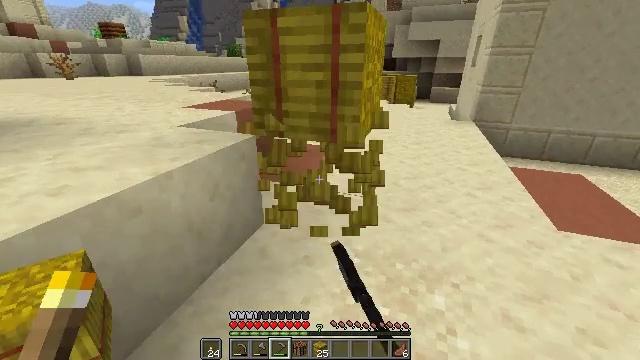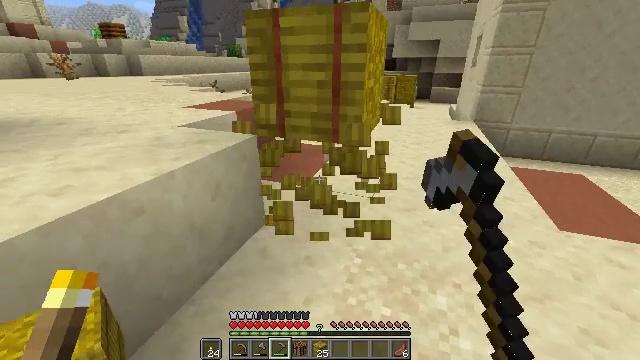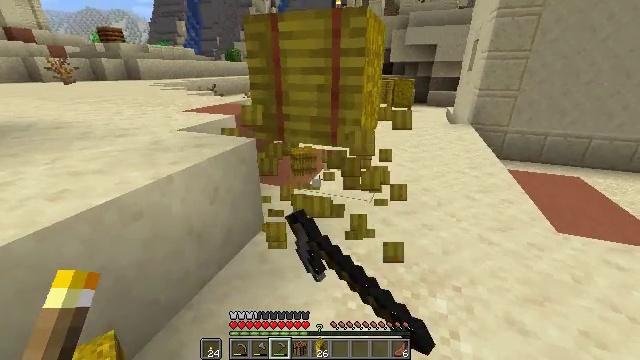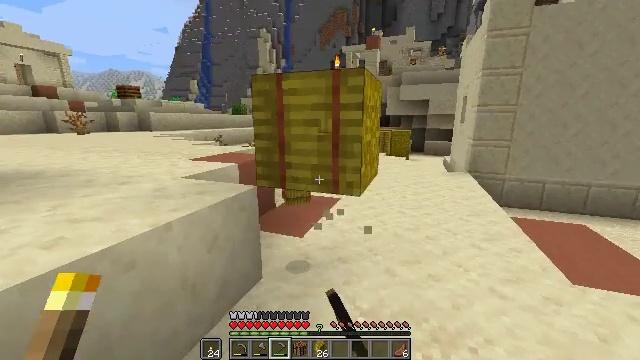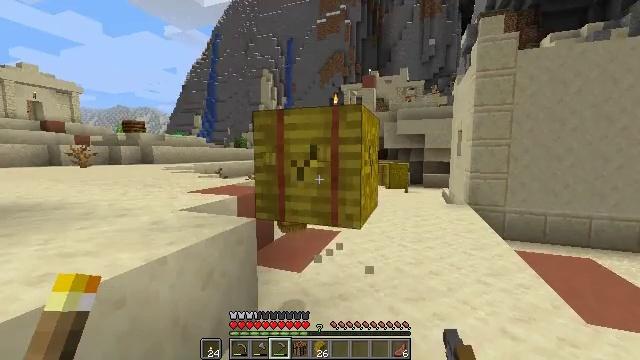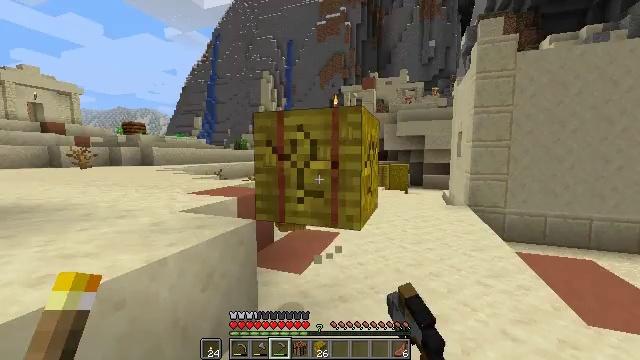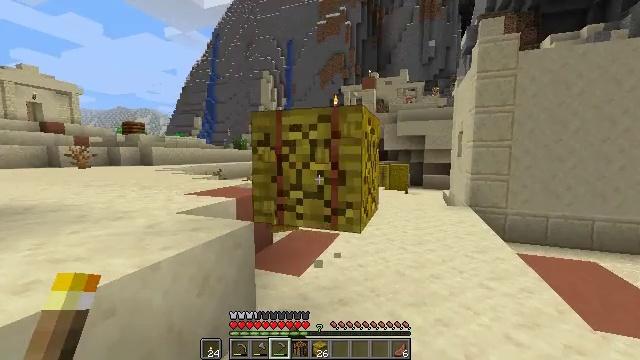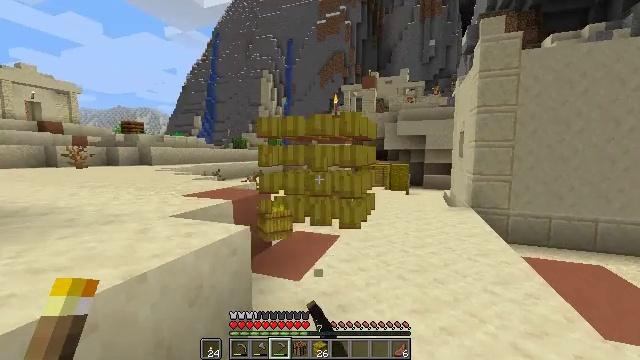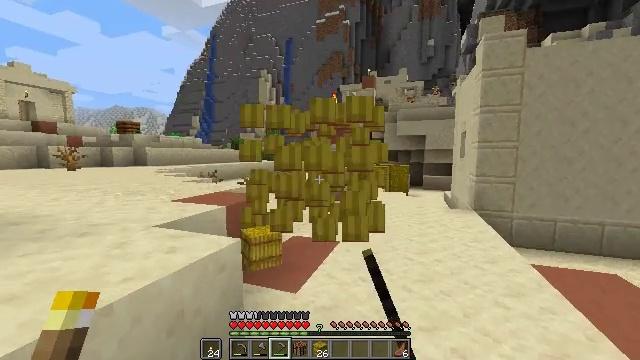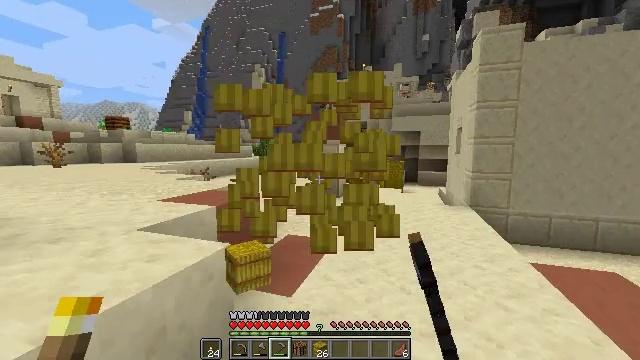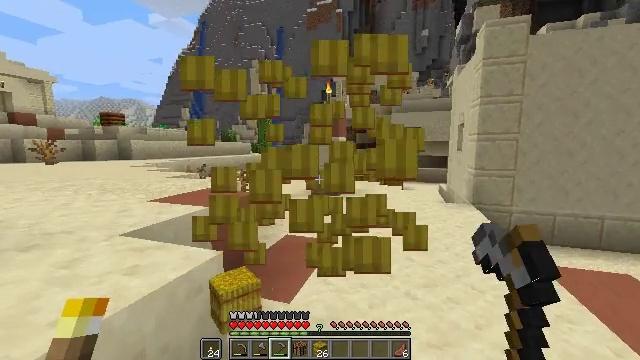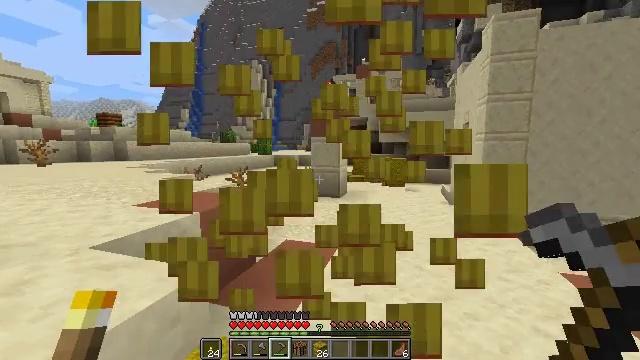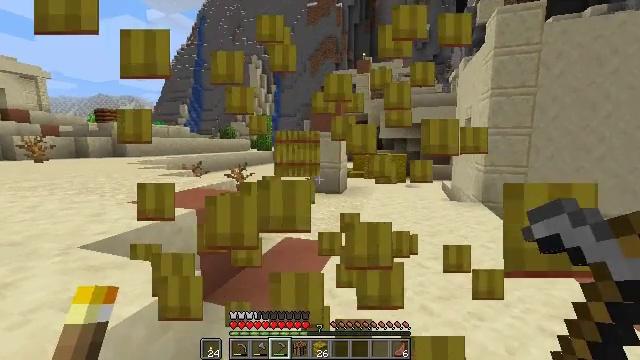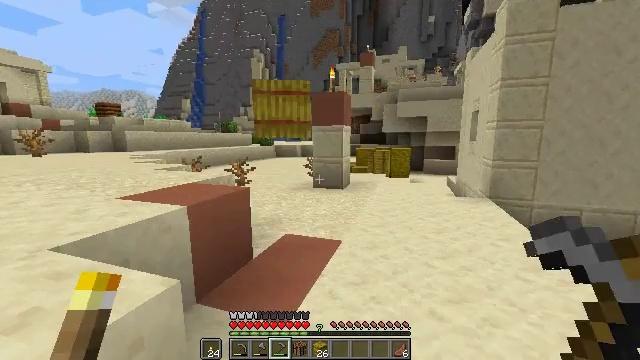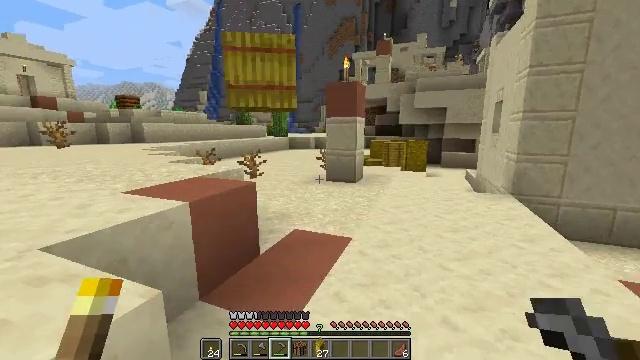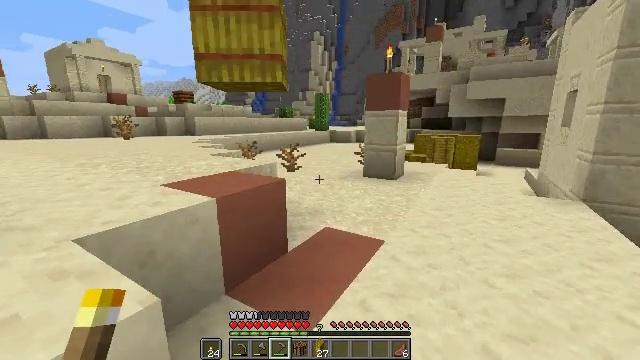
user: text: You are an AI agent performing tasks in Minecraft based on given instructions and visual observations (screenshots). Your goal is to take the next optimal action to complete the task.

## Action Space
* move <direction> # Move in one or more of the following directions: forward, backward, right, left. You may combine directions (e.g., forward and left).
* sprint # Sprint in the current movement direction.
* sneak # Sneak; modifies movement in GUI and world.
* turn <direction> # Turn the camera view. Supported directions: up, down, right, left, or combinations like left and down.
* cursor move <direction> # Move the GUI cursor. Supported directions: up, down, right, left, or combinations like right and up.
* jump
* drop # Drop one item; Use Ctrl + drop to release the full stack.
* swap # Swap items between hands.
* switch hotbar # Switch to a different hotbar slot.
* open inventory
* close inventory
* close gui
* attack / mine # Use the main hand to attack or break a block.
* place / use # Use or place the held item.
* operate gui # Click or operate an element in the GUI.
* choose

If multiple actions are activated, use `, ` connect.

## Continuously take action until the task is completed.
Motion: motion action
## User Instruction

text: Gather hay blocks from the farm.
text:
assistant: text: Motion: attack / mine
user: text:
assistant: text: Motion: attack / mine
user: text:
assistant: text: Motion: turn up, attack / mine
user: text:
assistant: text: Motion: turn up, attack / mine
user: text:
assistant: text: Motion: attack / mine
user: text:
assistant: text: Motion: move forward, attack / mine
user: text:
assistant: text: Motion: move forward, attack / mine
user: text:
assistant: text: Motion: move forward, attack / mine
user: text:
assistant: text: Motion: move forward, turn right, attack / mine
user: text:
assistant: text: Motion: move forward, attack / mine
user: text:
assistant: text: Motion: move forward, attack / mine
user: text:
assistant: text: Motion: move forward, attack / mine
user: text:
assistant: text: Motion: move forward and move right, turn down, attack / mine
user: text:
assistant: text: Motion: move forward and move right, turn left and down
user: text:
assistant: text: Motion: move forward and move right, turn left and down
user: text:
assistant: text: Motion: move forward and move right, turn left
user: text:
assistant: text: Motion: move forward and move right, turn left
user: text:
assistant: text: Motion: move forward and move right, turn left
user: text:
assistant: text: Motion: move forward and move right, turn left
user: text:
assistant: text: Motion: move forward and move right, turn left
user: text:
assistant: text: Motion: move forward and move right, turn left
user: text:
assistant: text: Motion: move forward and move right, turn left
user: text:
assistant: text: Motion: move forward, sprint, turn left
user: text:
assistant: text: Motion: move forward, sprint, turn left
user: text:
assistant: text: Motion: move forward, sprint, turn left
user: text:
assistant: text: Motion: move forward, sprint, turn left and down, jump
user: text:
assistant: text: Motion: move forward, sprint, jump
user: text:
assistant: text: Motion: move forward, sprint, turn right and down, jump
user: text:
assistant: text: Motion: move forward, sprint, turn right and down
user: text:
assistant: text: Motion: move forward, turn right and down